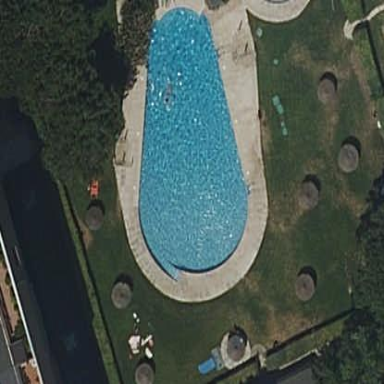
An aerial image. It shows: Swimming pool within leisure land area designed for swimming activities.